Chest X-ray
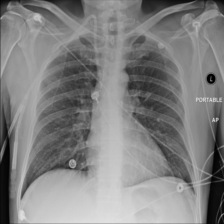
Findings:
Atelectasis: negative
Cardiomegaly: negative
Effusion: negative
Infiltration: negative
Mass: negative
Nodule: negative
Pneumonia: negative
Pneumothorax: negative
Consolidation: negative
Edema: negative
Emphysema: negative
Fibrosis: negative
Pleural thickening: negative
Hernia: negative